Aerial crown-view tile of a tropical tree (Barro Colorado Island, Panama), acquired 20250616:
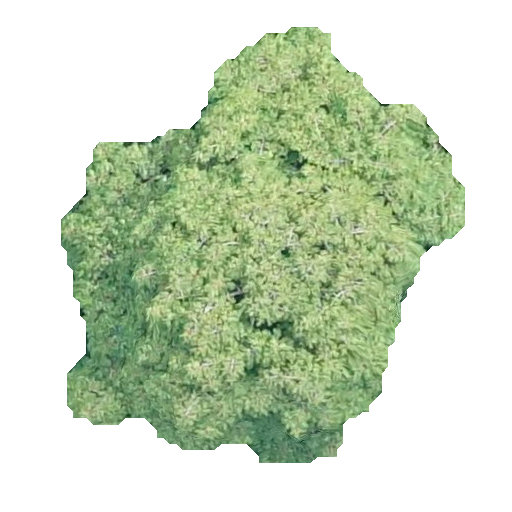
Species: Virola surinamensis
GBIF accepted scientific name: Virola surinamensis
Crown area: 171.2 m²